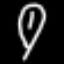
Label: leaf